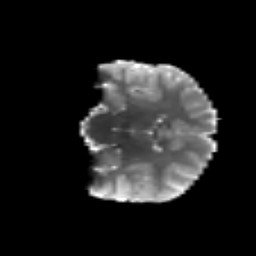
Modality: T2w
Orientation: coronal
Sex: male
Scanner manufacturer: siemens
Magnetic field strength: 3 T
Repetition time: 5 s
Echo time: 0.071 s